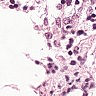
Metastatic tissue present: no